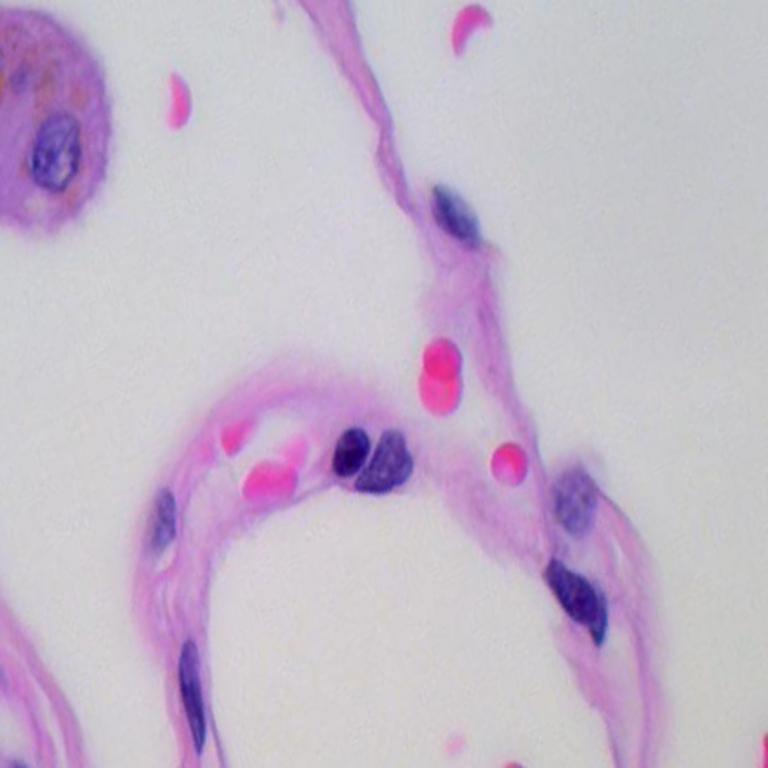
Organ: lung
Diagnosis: benign